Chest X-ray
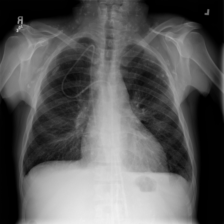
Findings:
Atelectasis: negative
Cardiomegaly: negative
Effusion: negative
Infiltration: positive
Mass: negative
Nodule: negative
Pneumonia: negative
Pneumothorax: negative
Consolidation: negative
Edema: negative
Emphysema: negative
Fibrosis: negative
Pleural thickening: negative
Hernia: negative